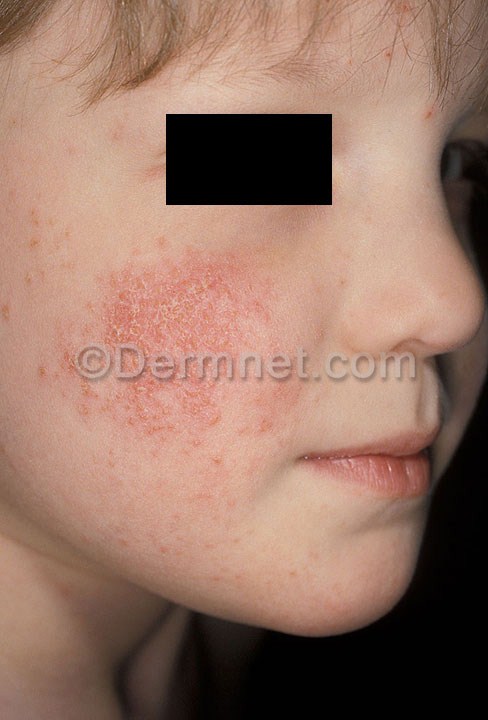
Disease: Atopic Dermatitis Photos